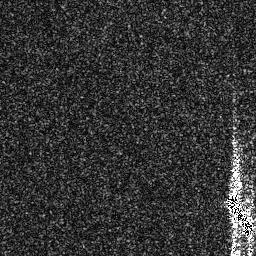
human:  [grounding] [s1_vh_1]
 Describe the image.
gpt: In the satellite image, there is  <ref>1 medium ship </ref> <box>[[86, 74, 99, 92, 0]]</box> located at bottom right.